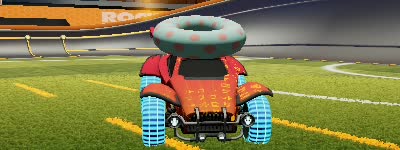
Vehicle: octane